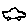
Label: car